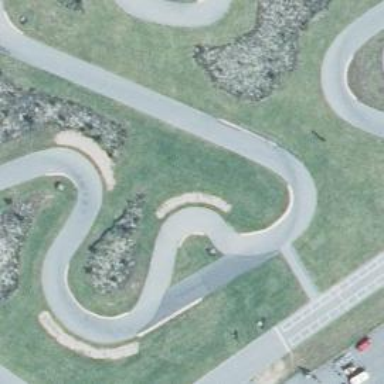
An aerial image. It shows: Karting raceway.